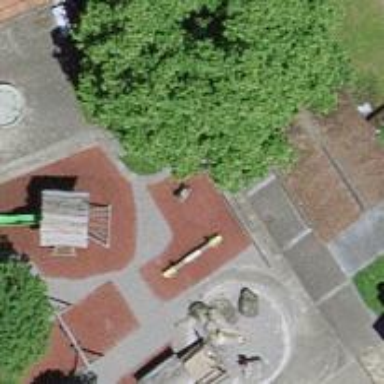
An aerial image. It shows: Playground featuring seesaw.